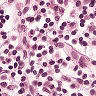
Metastatic tissue present: no